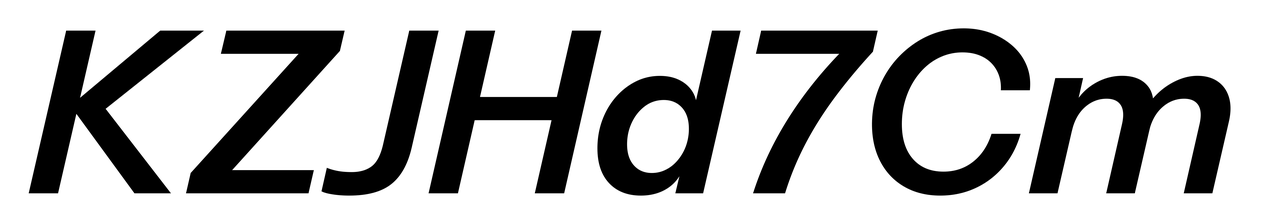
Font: InstrumentSans-Italic_SemiBold_Italic